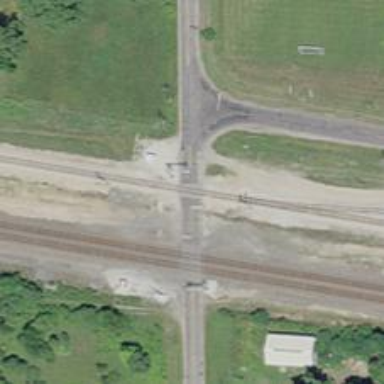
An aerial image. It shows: Level crossing with lights and saltire.